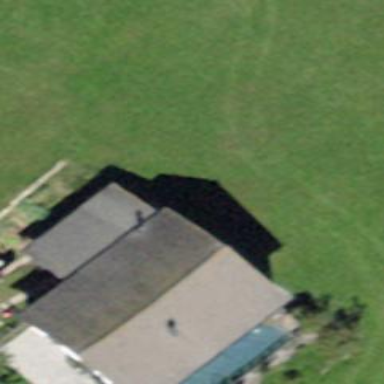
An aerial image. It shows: Building with tiled roof.